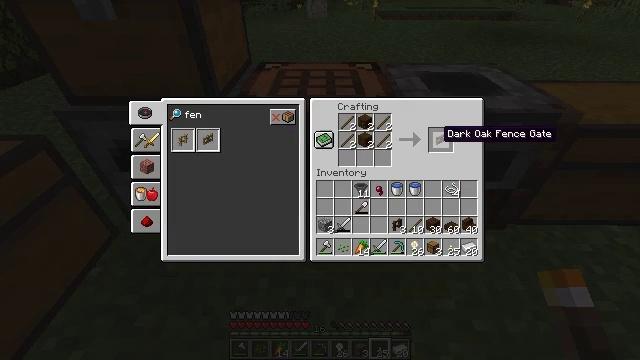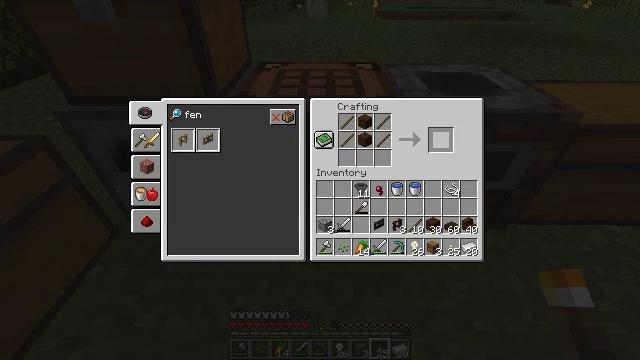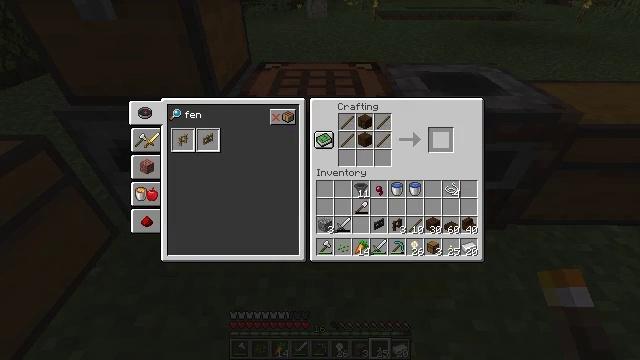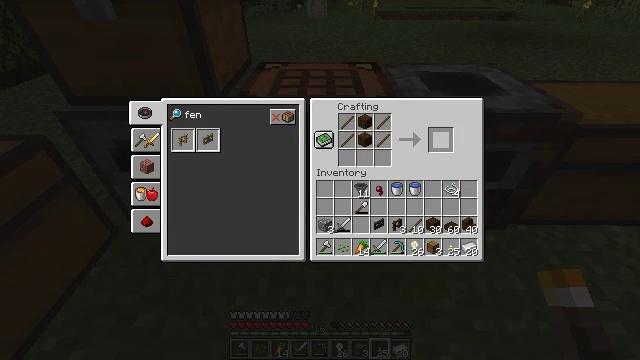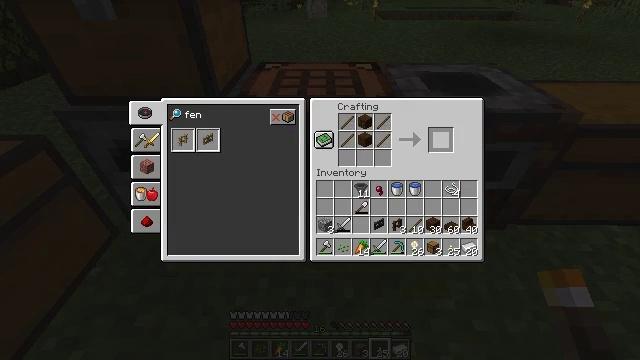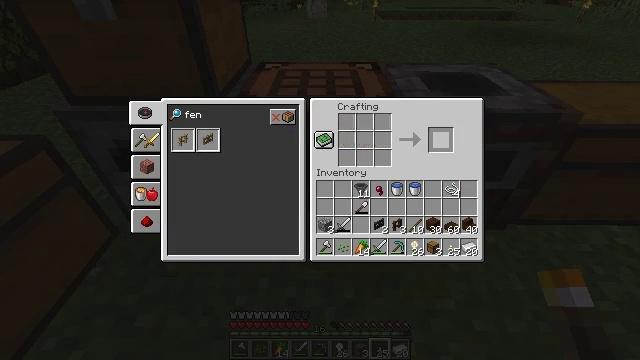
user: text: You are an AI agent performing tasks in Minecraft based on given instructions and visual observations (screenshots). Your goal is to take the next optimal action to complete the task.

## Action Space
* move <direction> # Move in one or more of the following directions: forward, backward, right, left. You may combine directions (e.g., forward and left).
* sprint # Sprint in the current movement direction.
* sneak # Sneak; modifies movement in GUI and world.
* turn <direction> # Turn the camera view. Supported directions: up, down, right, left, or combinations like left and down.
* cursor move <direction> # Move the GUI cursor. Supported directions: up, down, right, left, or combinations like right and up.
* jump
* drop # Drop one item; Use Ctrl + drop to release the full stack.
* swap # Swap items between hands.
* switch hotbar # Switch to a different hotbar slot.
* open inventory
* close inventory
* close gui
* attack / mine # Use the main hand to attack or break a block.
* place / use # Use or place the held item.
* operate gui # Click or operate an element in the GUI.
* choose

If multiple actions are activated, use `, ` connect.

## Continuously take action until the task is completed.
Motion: motion action
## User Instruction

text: Open the crafting table to make a dark oak fence gate.
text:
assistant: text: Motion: sneak, attack / mine
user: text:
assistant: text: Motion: sneak, attack / mine
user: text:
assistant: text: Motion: sneak, attack / mine
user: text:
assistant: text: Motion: sneak
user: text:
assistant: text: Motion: sneak
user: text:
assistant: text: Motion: sneak